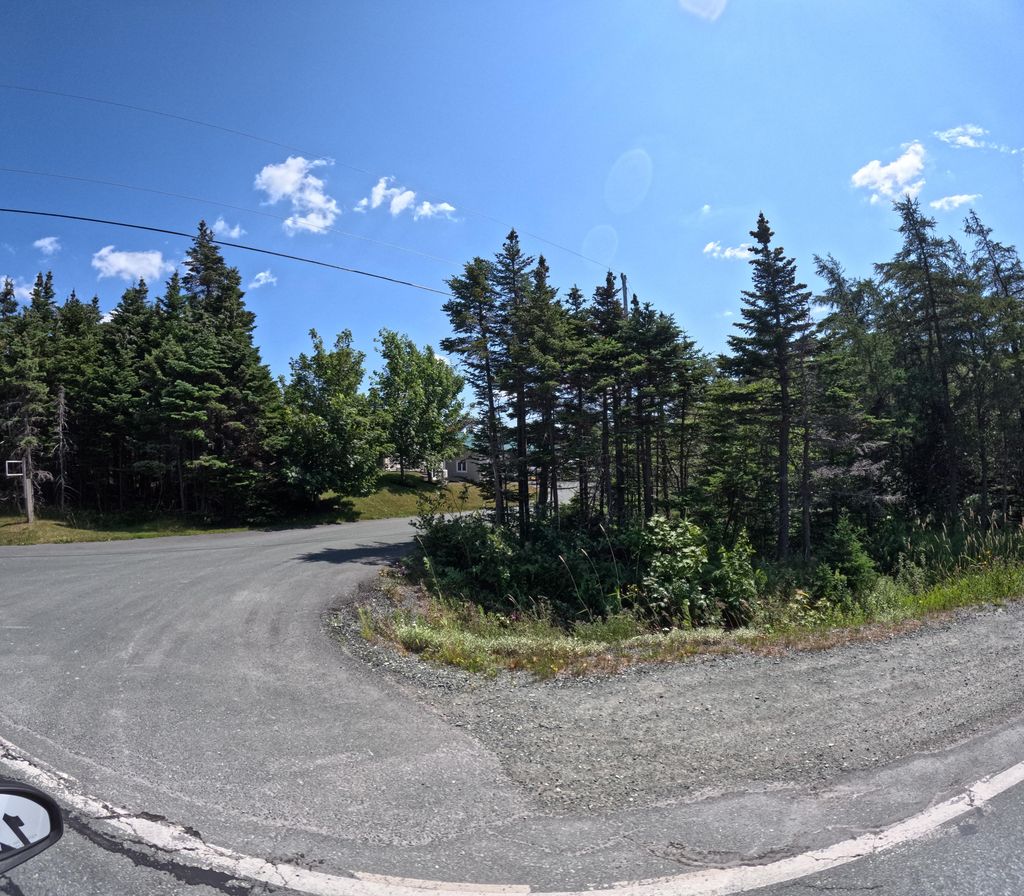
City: st_johns